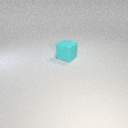
large cyan rubber cube